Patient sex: F
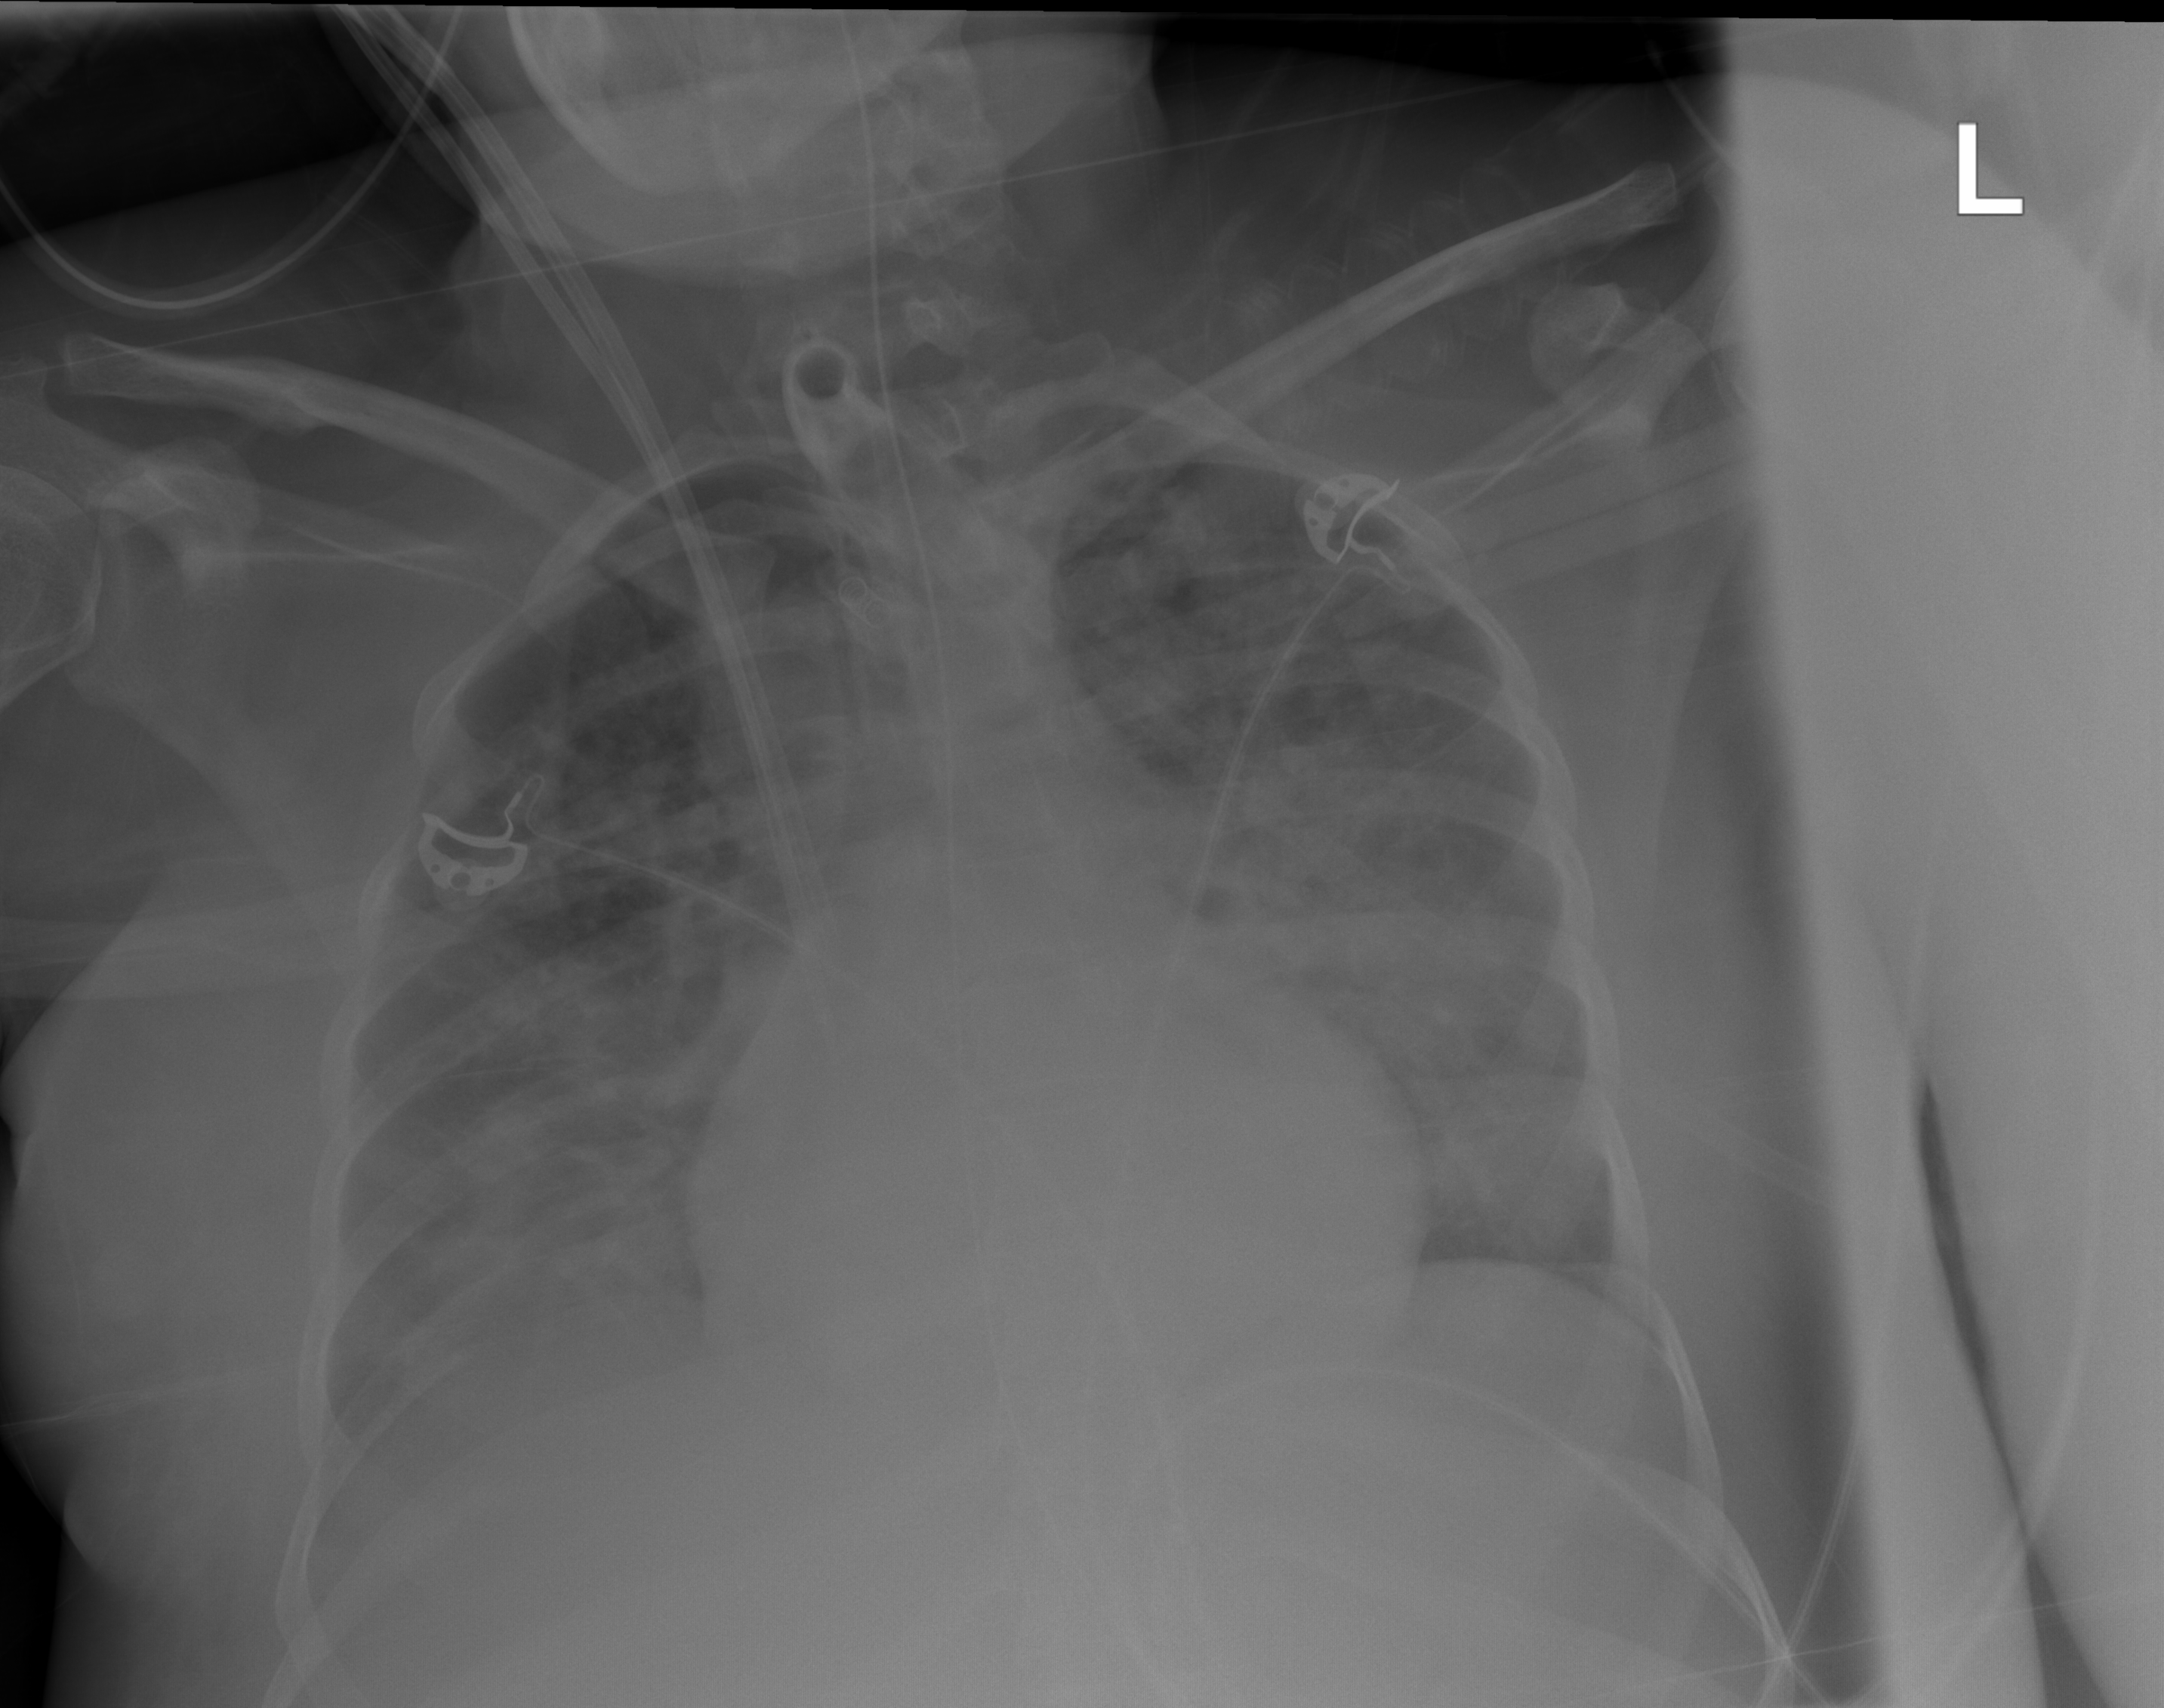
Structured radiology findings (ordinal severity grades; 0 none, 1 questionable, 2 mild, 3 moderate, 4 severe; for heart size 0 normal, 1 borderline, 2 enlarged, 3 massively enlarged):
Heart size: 1
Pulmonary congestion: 3
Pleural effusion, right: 2
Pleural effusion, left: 0
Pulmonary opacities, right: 2
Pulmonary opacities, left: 2
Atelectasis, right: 2
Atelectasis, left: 2